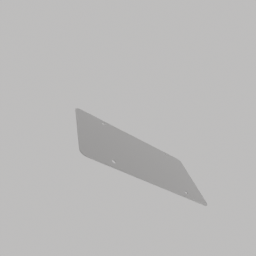
Label: mechanical